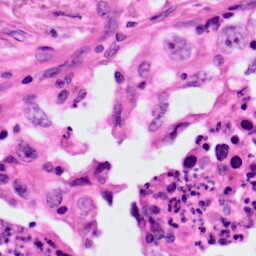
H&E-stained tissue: Lung